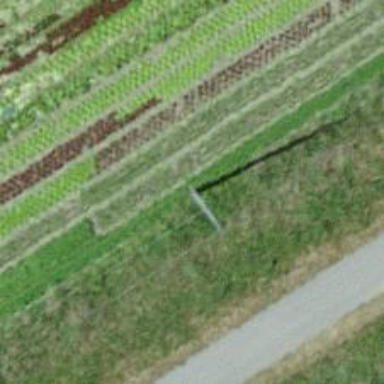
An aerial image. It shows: Concrete power pole with straight line management system.